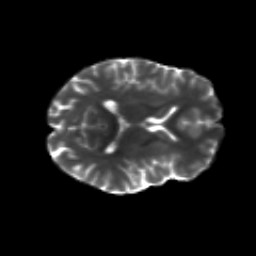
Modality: T2w
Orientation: axial
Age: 28
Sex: male
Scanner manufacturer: siemens
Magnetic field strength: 3 T
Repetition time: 8.8 s
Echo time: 0.085 s